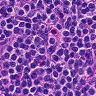
Metastatic tissue present: no